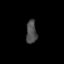
Tissue: prostate
Cell type: Fibroblasts
Senescence score: 0.813
Nuclear area (px): 241
Mean DAPI intensity: 76.324